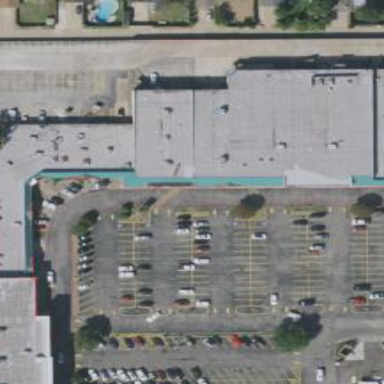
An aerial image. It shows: Swimming pool shop.